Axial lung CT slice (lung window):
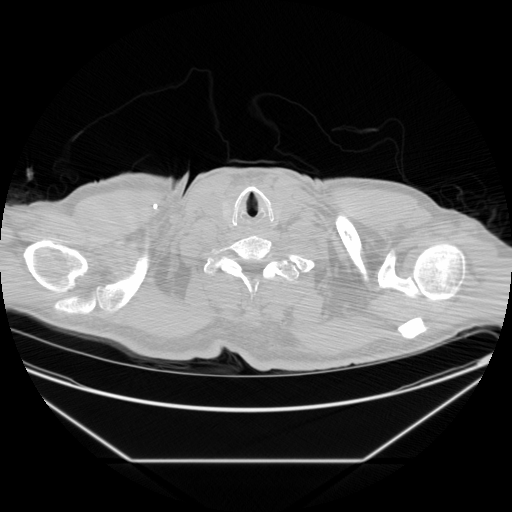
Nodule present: no